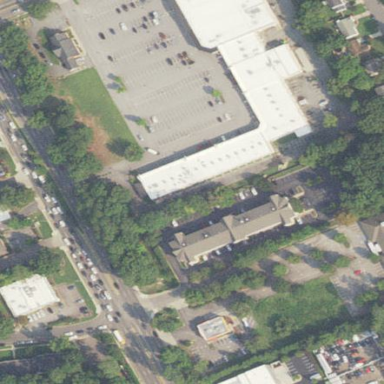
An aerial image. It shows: Retail building.